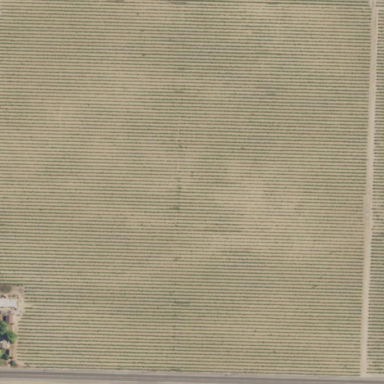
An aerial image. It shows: Vineyard.